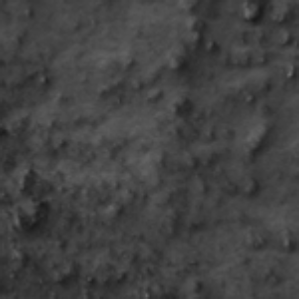
Label: frost